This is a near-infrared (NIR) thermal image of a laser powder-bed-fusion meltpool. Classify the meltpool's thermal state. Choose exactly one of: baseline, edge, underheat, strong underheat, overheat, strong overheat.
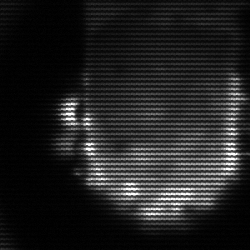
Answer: baseline